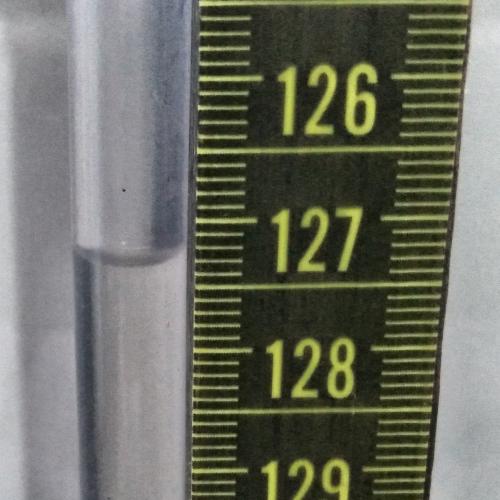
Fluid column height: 127.3 cm